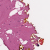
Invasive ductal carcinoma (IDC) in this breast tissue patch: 0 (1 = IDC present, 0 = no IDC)